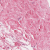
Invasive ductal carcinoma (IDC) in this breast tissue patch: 0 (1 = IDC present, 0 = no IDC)